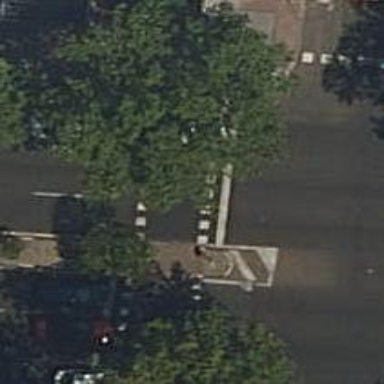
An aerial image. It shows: Zebra crossing with traffic signals.